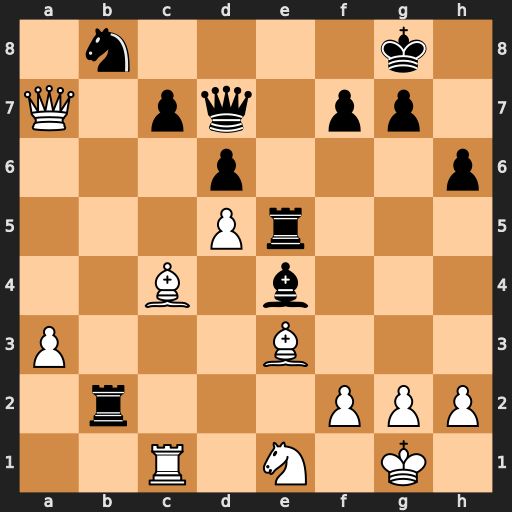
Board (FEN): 1n4k1/Q1pq1pp1/3p3p/3Pr3/2B1b3/P3B3/1r3PPP/2R1N1K1
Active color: w
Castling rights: -
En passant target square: -
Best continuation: Bd4 c5 Qxd7 Nxd7 Bxb2